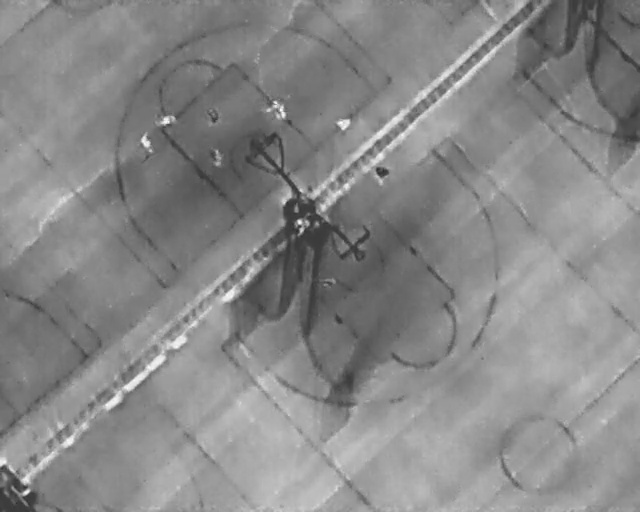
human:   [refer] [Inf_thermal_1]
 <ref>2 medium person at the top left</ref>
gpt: <box>[[21, 27, 25, 29, 148], [24, 21, 26, 25, 170]]</box>

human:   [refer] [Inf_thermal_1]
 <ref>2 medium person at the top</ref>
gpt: <box>[[32, 21, 34, 23, 150], [52, 22, 54, 25, 139]]</box>

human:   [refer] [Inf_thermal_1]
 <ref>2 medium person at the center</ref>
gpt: <box>[[32, 29, 35, 31, 172], [58, 32, 61, 35, 14]]</box>